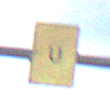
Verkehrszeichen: AnkuendigungOderFortsetzungUmleitungOhnePfeilsymbol
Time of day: SunriseSunset
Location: Outdoor (Nature)
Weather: PartlyCloudy
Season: NotSpecified
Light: Natural